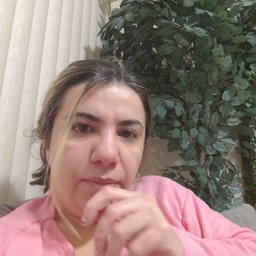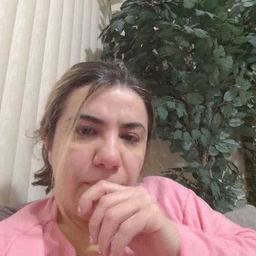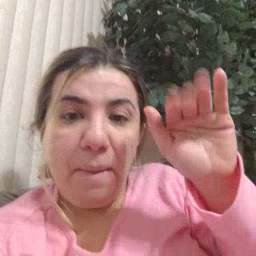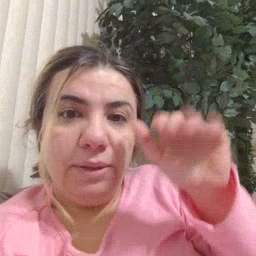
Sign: bye